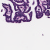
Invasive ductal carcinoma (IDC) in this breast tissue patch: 0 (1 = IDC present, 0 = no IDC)